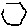
Label: hexagon